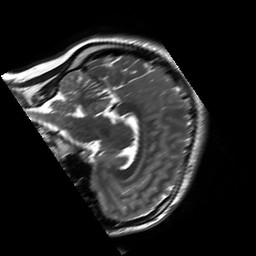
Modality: T2w
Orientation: sagittal
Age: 27
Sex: female
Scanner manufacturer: siemens
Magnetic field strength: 3 T
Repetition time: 8.53 s
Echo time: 0.091 s